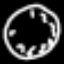
Label: clock